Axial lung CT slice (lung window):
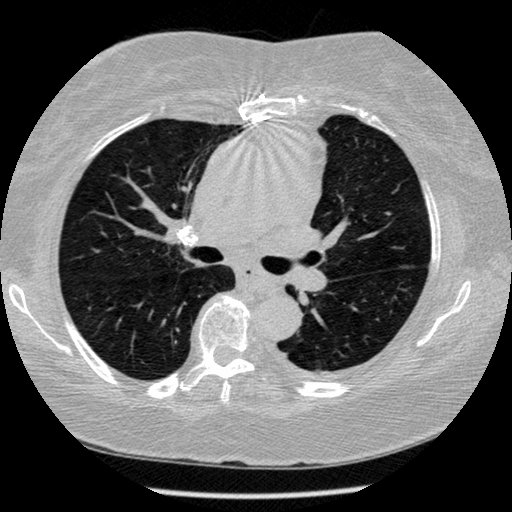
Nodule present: no